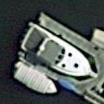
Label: Civil_yacht